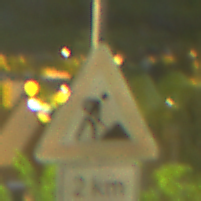
Verkehrszeichen: Arbeitsstelle
Zusatzzeichen unten: Entfernungsangaben2
Umgebung: Outdoor, Urban
Tageszeit: Night
Wetter: PartlyCloudy
Licht: Artificial
Jahreszeit: NotSpecified
Kontrast: HighContrast